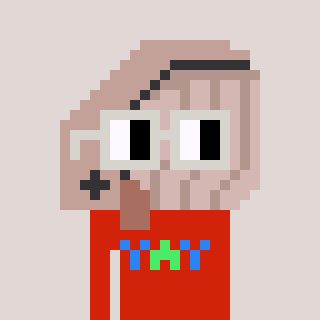
a pixel art character with square light gray glasses, a whale-shaped head and a red-colored body on a warm background